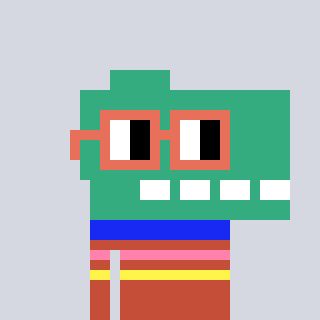
a pixel art character with square orange glasses, a dino-shaped head and a rust-colored body on a cool background